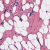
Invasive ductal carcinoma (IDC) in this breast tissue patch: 1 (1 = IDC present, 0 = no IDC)